Question: Something weird happened and interested in insights.
I created 5 new custom button images in Photoshop and saved them as .png files. Opened my project, navigated to a "buttons" group in the side-bar, and deleted the existing placeholder custom button images. Then did an "Add Files..." to add my new images.
Xcode displayed an error message saying "Multiple errors occurred while copying files". The system Console had an error saying: "2/13/13 8:12:18.027 AM Interface Builder Cocoa Touch Tool[1623]: CFPreferences: user home directory at file://localhost/Users/jack/Library/Application%20Support/iPhone%20Simulator/User/ is unavailable. User domains will be volatile."
The resulting image files in the "buttons" group all showed up red. I tried cleaning, deleting the Derived Data, but wasn't able to get the files recognized through typical means.
What partially worked was to manually copy the files into the project folder, then manually - for each image name in red in the "buttons" folder - click on the location icon (see image below) to explicitly choose the image file I had just copied to the project folder.
However, when I tried to build, I got a bunch of compiler errors with references to the images files not existing to copy into the bundle.

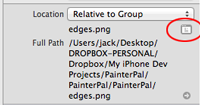
Answer: Eventually I deleted the entire "buttons" group + contents, added a new group "new buttons", then added the image files again, did a clean, build, and had to explicitly drag each image file into the "Copy Bundle Resources" section of the target Build Phases before everything worked. Such a lot of pain but thankfully I'm back in business.